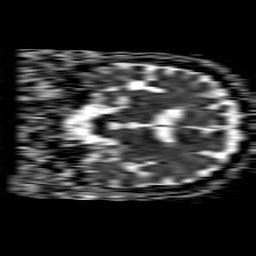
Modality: ADC
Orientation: coronal
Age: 81
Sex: female
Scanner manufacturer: philips
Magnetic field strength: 1.5 T
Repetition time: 4.6 s
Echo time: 0.08631 s